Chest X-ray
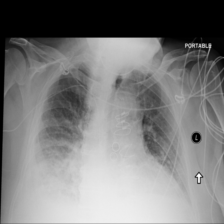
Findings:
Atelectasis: positive
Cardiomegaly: negative
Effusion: positive
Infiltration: positive
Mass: negative
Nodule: negative
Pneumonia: negative
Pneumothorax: negative
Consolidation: negative
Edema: negative
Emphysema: negative
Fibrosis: negative
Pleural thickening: negative
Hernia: negative